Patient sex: F
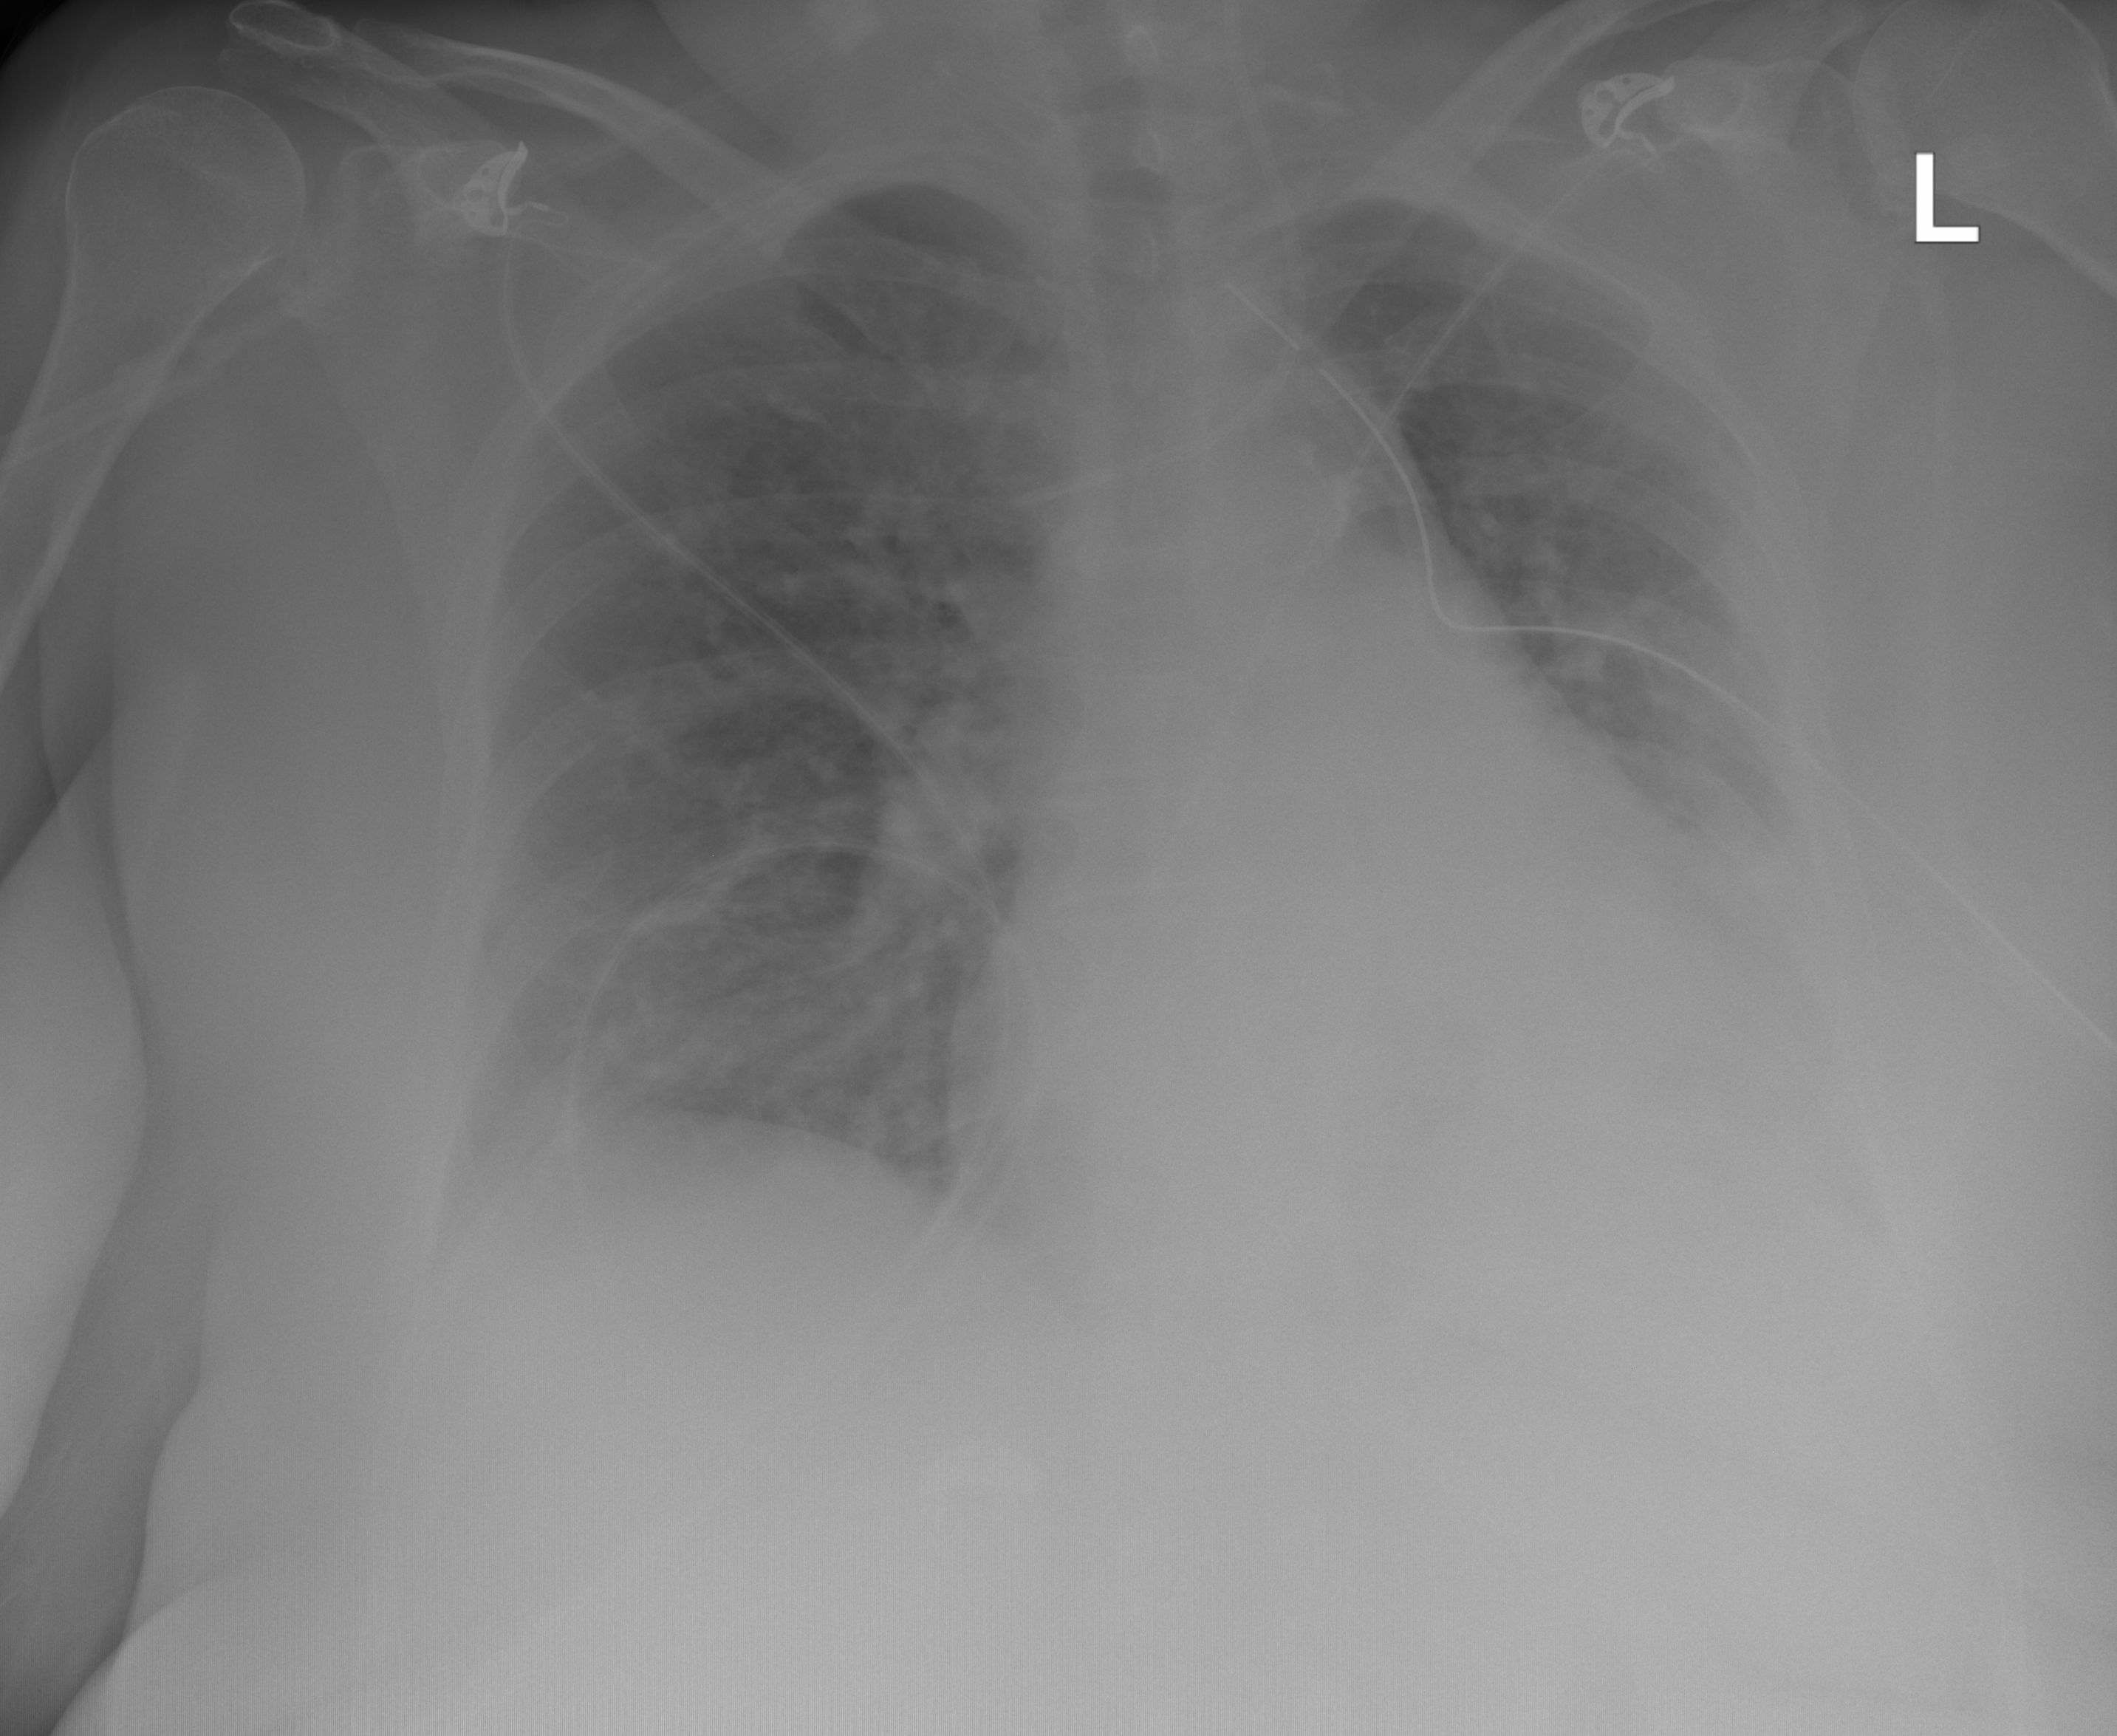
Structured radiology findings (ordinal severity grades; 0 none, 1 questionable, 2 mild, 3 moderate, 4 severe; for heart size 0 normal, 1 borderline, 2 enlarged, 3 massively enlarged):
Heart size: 2
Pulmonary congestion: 2
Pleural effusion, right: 0
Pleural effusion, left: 0
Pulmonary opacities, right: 1
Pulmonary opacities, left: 1
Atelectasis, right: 2
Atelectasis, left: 2